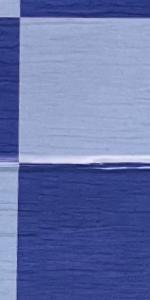
Label: Empty